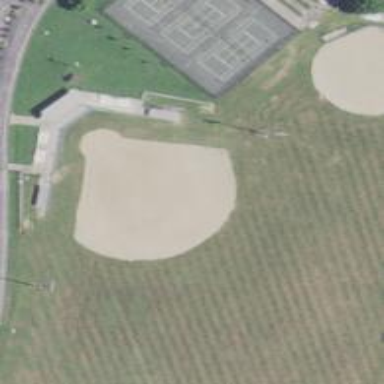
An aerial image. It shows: Dirt baseball pitch for leisure and sports.